Field crop: maize
Growth stage: 2
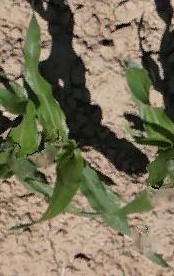
Species: maize